Question: I have a form which creates a new Child record and a new Parent record using 'accepts_nested_attributes_for'
Children and Parents have a 'has_many :through' association like so:
'''
class Child < ActiveRecord::Base
has_many :relationships
has_many :parents, through: :relationships
accepts_nested_attributes_for :parents
accepts_nested_attributes_for :relationships, allow_destroy: true
end
class Parent < ActiveRecord::Base
has_many :relationships
has_many :children, through: :relationships
end
class Relationship < ActiveRecord::Base
belongs_to :child
belongs_to :parent
accepts_nested_attributes_for :parents
#has :schedule attribute
end
'''
I would like to set the 'schedule' attribute in Relationships at the same time and can't use 'accepts_nested_attributes_for' as I am manipulating some data in the controller to determine the 'schedule' object before saving.
There are many answers on stack overflow for accomplishing this with a pre-existing parent record but I am having trouble finding any for a situation where none of the associations exist previously.
I have tried to do this with an 'after_create' callback in the model but don't have access to 'params' and have read that it is bad procedure to do so anyway. ( <URL>.
Ideally I would like to set 'schedule' in the same database call that creates the relationship record along with 'child_id' and 'parent_id'.
Any help with this would be awesome, thanks
Controller as of original post
'''
def new
@child = Child.new
end
def create
@child = Child.new(params[:child])
schedule = build_schedule(params)
# Need to save schedule to @child.relationship[0].schedule somehow
if @child.save!
redirect_to admins_path
else
render 'new'
end
end
private
def build_schedule(params)
# works with params[:mon, :tue, :wed, :thu, :fri] to return a schedule object.
end
'''
The 'parent' is built using <URL>. This is the build line from it:
'''
module ApplicationHelper
def link_to_add_fields(name, f, association)
new_object = f.object.send(association).klass.new
...
end
end
'''
I am not building the 'relationship' at all, it is magically built by rails as far as i'm aware.
Trying suggestion '@child.relationships[0].schedule =' i get 'undefined method schedule=' for nil:NilClass' as no relationship exists.
If i build the relationship beforehand either in 'new' or 'create' action using '@child.relationship.build' I get 2 relationship records being saved:

The one that I built has 'schedule' saved but has no 'parent_id' (parental_group_id)
The second record is the one build magically and has both correct ids but no 'schedule'.
Now when trying suggestion by adding
'''
def params
params.require(:child).permit(relationships_attributes: [:schedule])
# tried with and without 'parents_attributes'
end
'''
I get a 'stack level too deep' error on the 'params.require' line. I also don't fully understand what this does. (I'm fairly new to rails)
Thanks for helping!
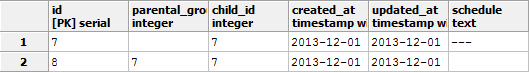
Answer: I have a similar construct as yours in one of my websites, it works fine, except that I (translated to your example) have
'''
attr_accessible :relationships_attributes
accepts_nested_attributes_for :relationships, allow_destroy: true
'''
In my Relationship model, I then make parent_id accessible
This allows to, in the controller, to do something like
'''
@child.relationships[0].schedule = ...
'''
Even before saving the child
Or, alternatively, to set the schedule from your view immediately when entering the parent details
Just drop me a comment if not clear!